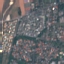
Label: Residential